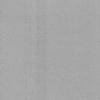
Label: dusty